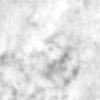
Label: no_change